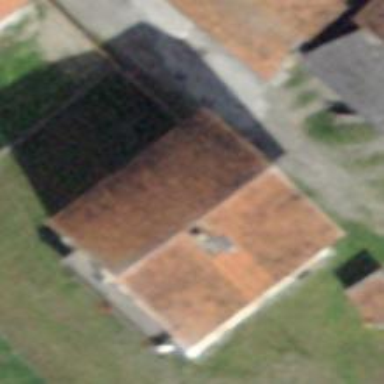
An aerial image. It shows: Simple and straightforward house.